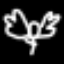
Label: angel